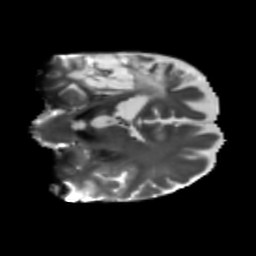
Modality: T2w
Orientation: coronal
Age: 56
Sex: female
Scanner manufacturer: siemens
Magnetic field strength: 3 T
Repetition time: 5.47 s
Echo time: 0.0854 s